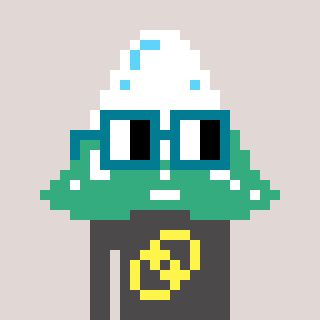
a pixel art character with square dark green glasses, a snowy mountain-shaped head and a grayscale-colored body on a warm background